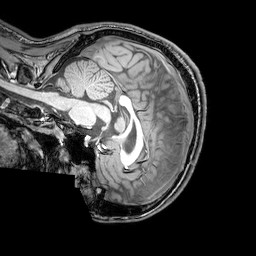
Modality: T1w
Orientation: sagittal
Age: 25
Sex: male
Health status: healthy
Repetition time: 0.081 s
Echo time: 0.037 s